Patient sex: M
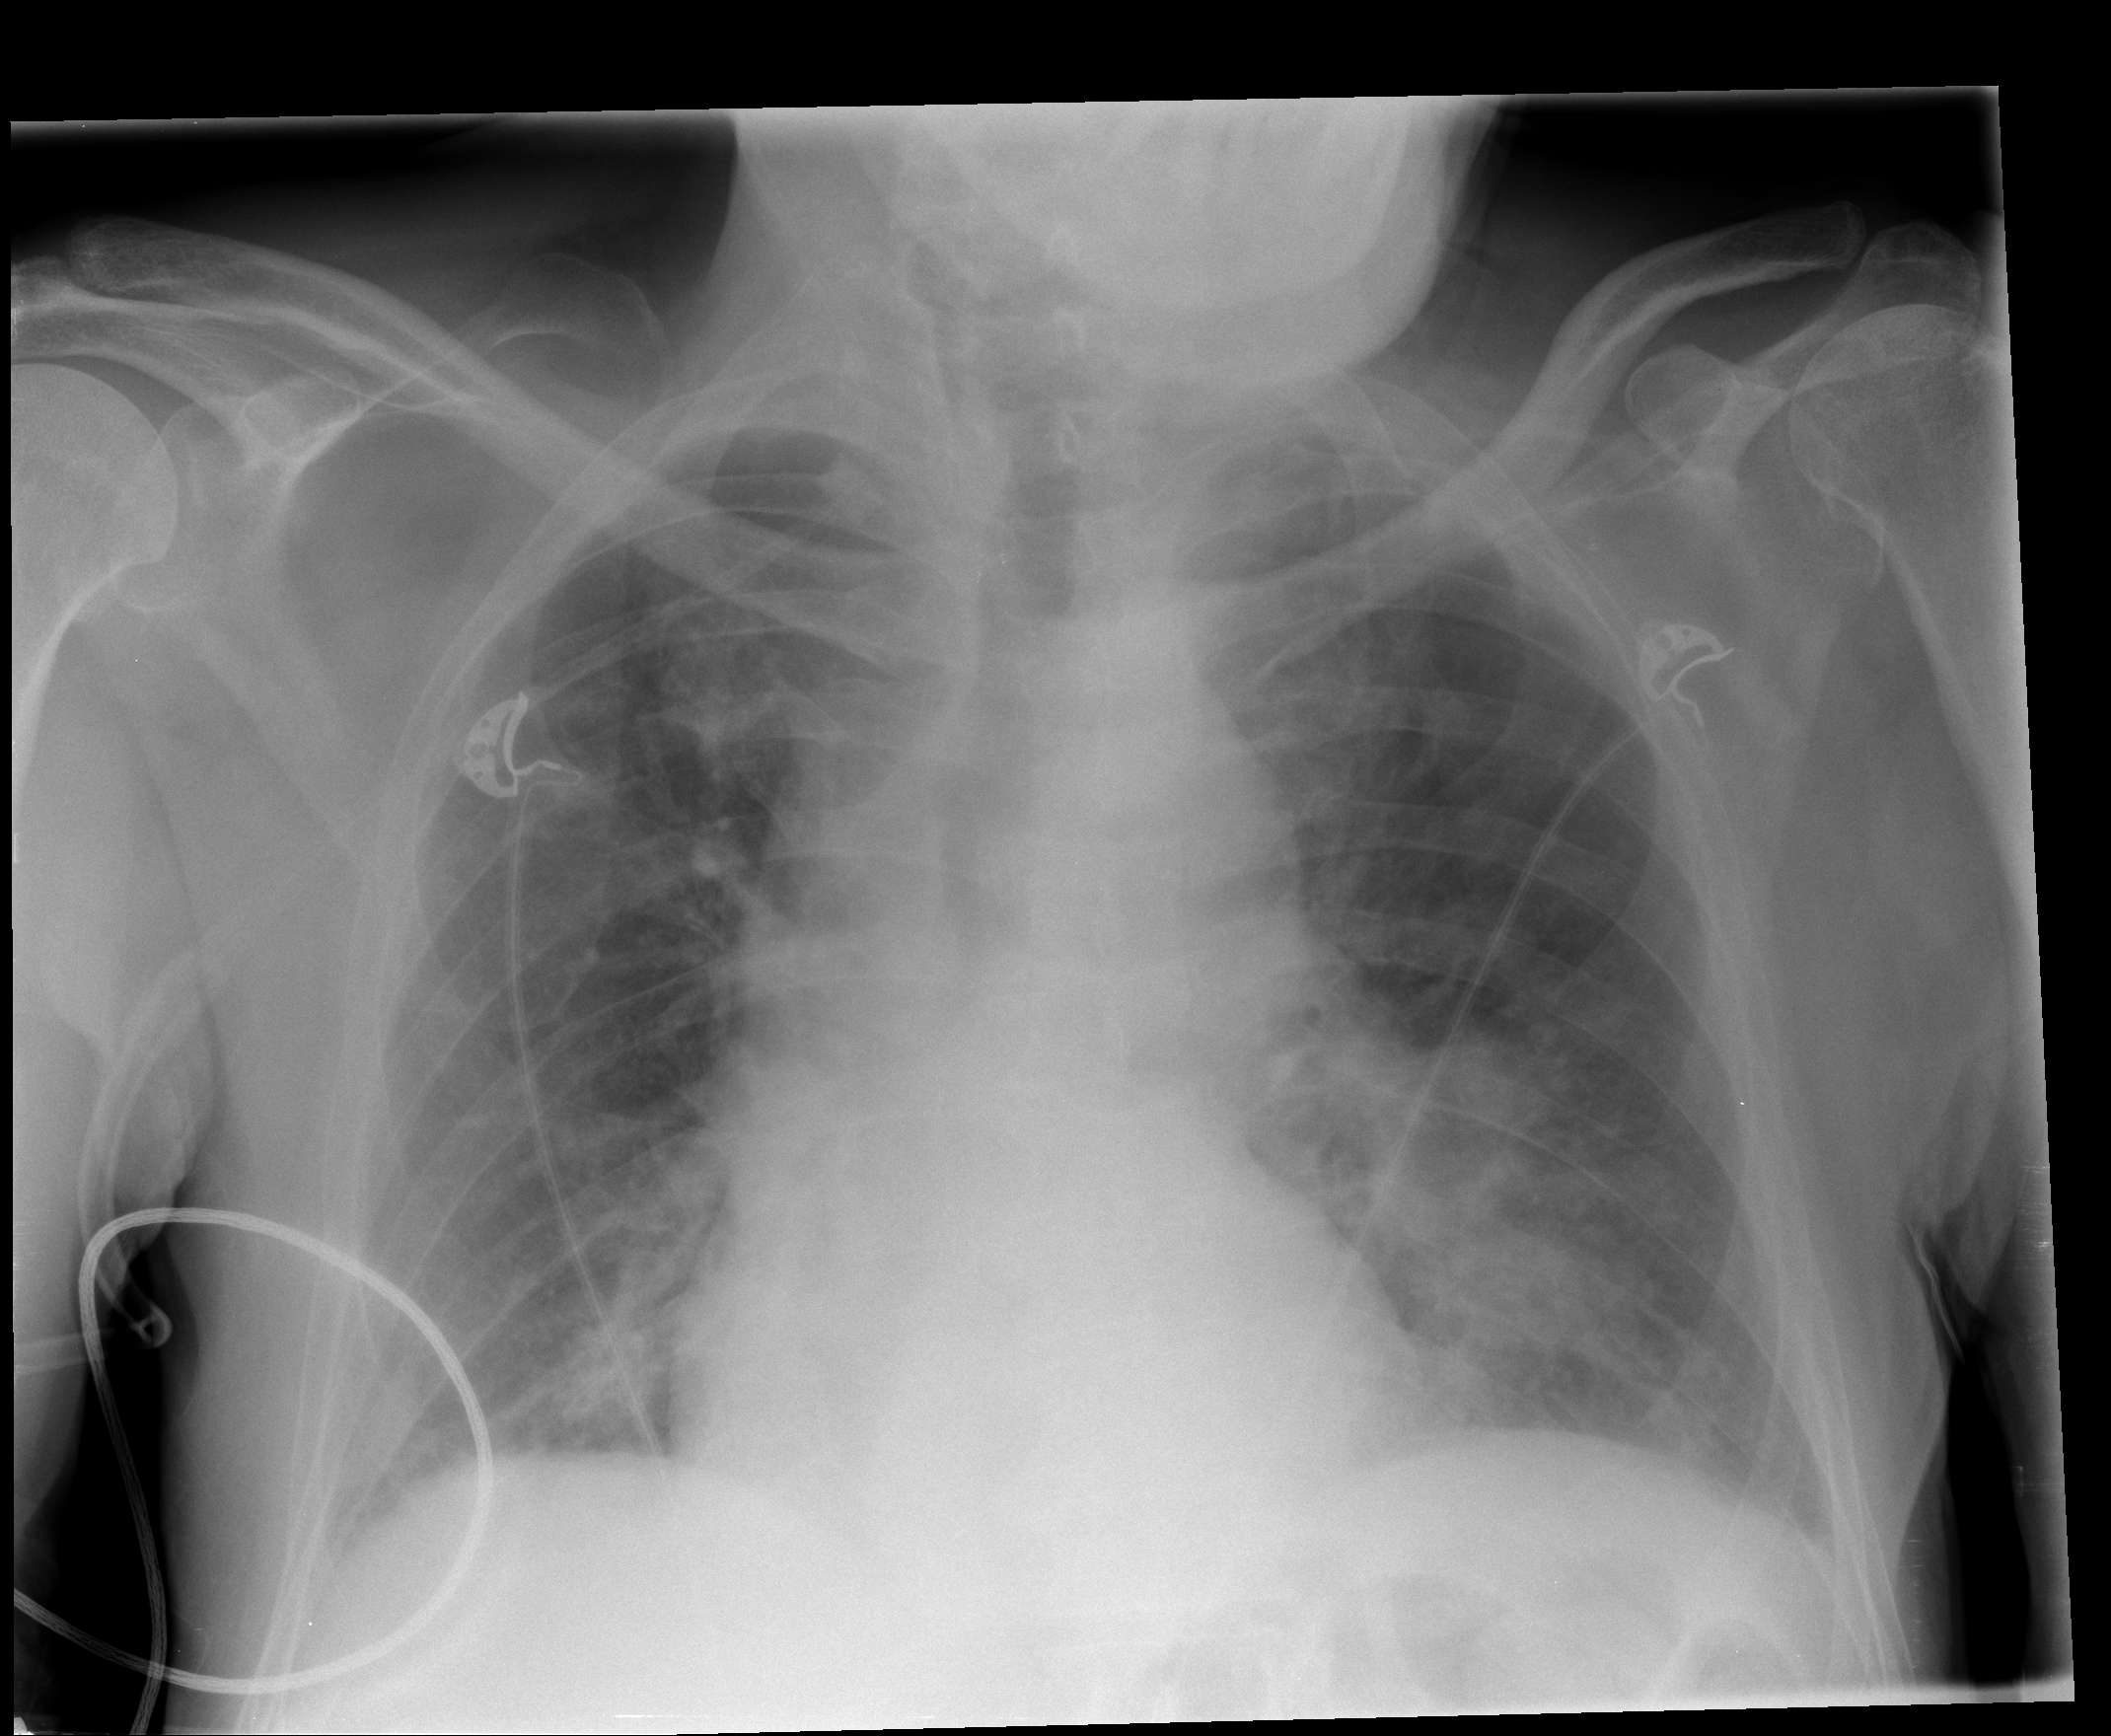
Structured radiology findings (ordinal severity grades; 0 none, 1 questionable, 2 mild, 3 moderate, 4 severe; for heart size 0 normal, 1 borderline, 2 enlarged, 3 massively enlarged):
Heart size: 0
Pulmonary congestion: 0
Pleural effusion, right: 0
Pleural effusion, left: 0
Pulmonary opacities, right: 0
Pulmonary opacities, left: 2
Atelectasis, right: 0
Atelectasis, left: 0